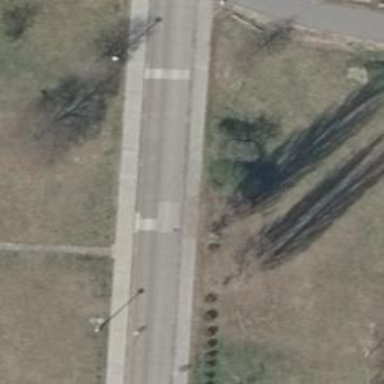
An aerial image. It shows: Paved footway.